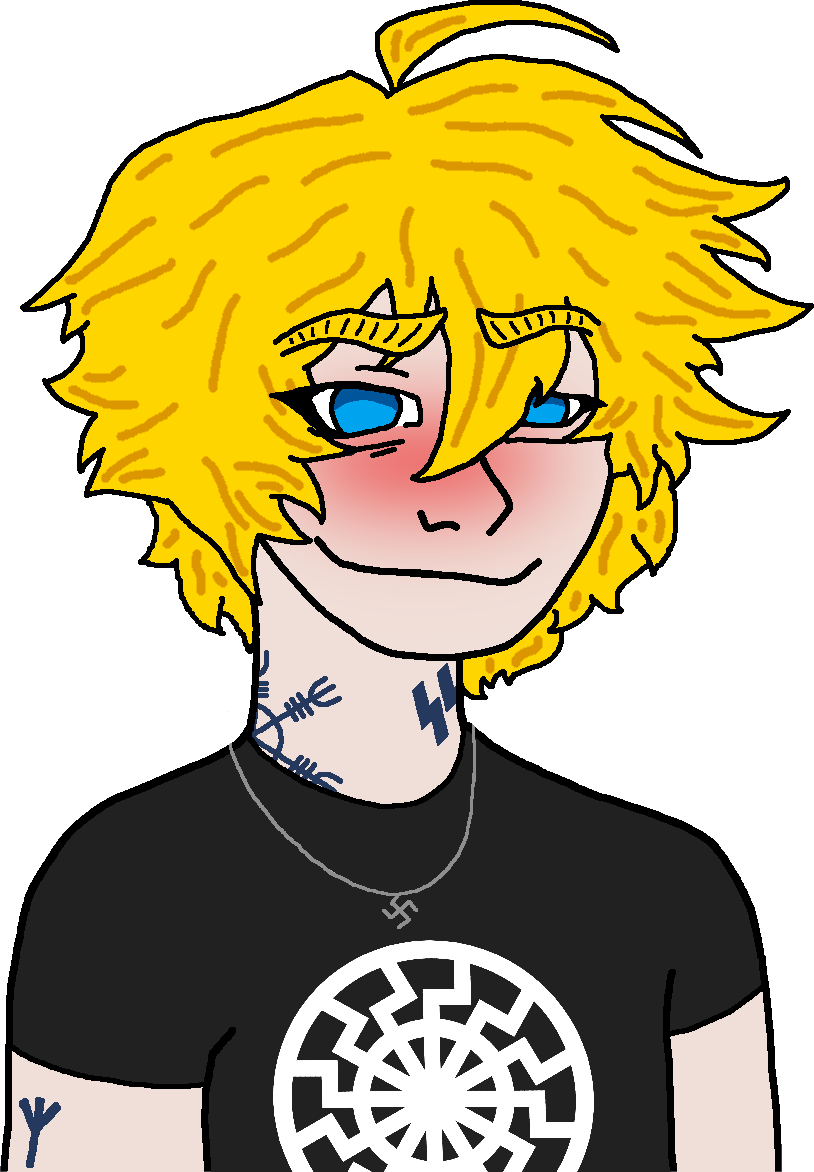
Label: 5_Twinkjak